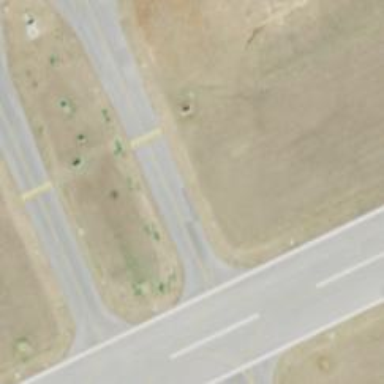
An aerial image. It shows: Asphalt taxiway at the airport.